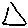
Label: triangle